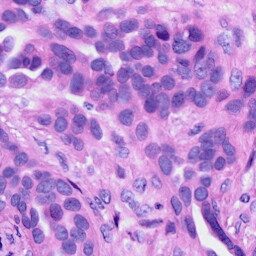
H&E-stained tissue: Ovarian